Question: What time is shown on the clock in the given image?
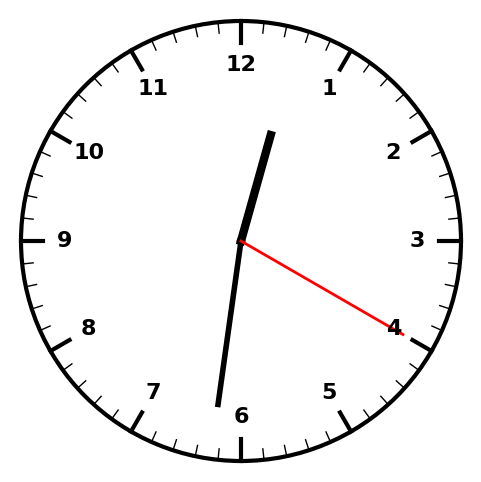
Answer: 12:31:20